Question: It is now a common practice to show a band at the top of the application to allow users to switch back to the application which launched the current foreground app. We can see the bar in Facebook Messenger when launched from main Facebook app, in Maps app when launched from Safari etc. (See image below: "Touch to return to Facebook")
I understand that it will be possible to show the band simply by taking the name of the application from sourceApplication
'-(BOOL) application:(UIApplication *)application openURL:(NSURL *)url sourceApplication:(NSString *)sourceApplication annotation:(id)annotation'
and then show the band as a view at the top of the application. Handle user tap on the band (which will be a UIView) and then invoke the scheme of the launcher app which we will already know.

But my question is -- Is there any API available which lets you do this? This is because the just pushing the Application down may mess with the existing UI and everything.
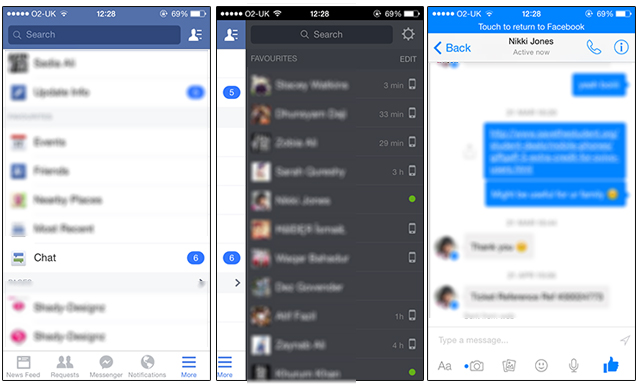
Answer: It's an informal protocol involving the 'x-source' and 'x-success' parameters passed into the 'openURL' of <URL> protocol for exchanging data in this manner.